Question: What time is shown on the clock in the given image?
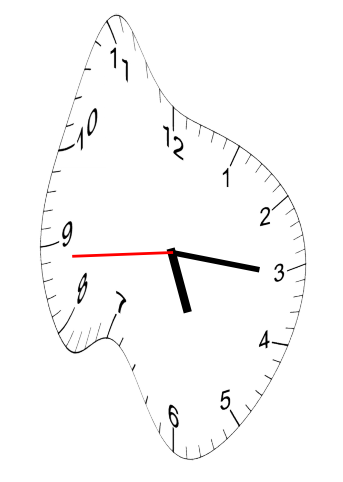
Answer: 05:15:44